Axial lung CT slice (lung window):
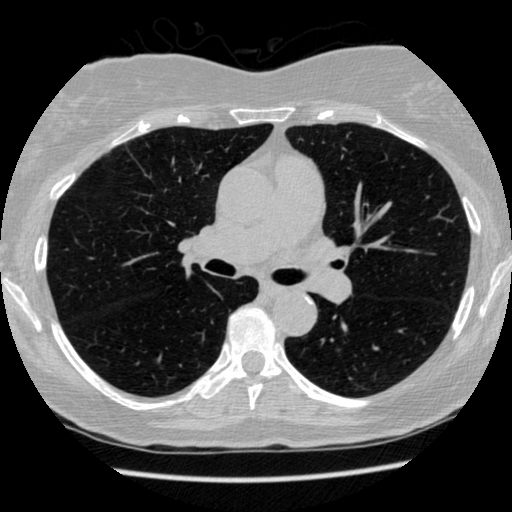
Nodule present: no